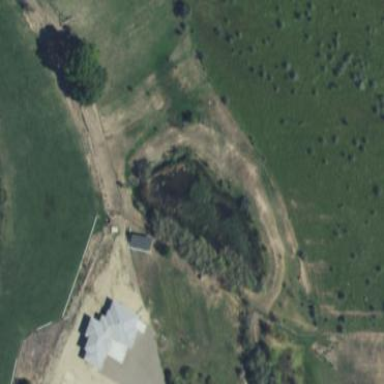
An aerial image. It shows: Pond surrounded by natural water.